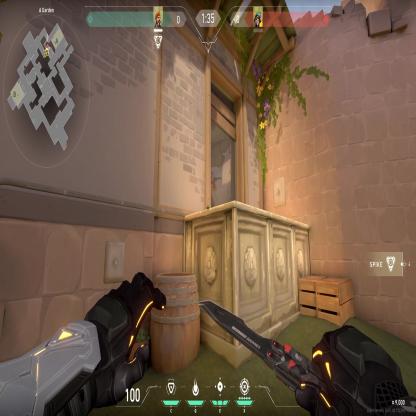
Label: enemy